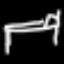
Label: bed